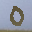
Label: 0